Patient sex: F
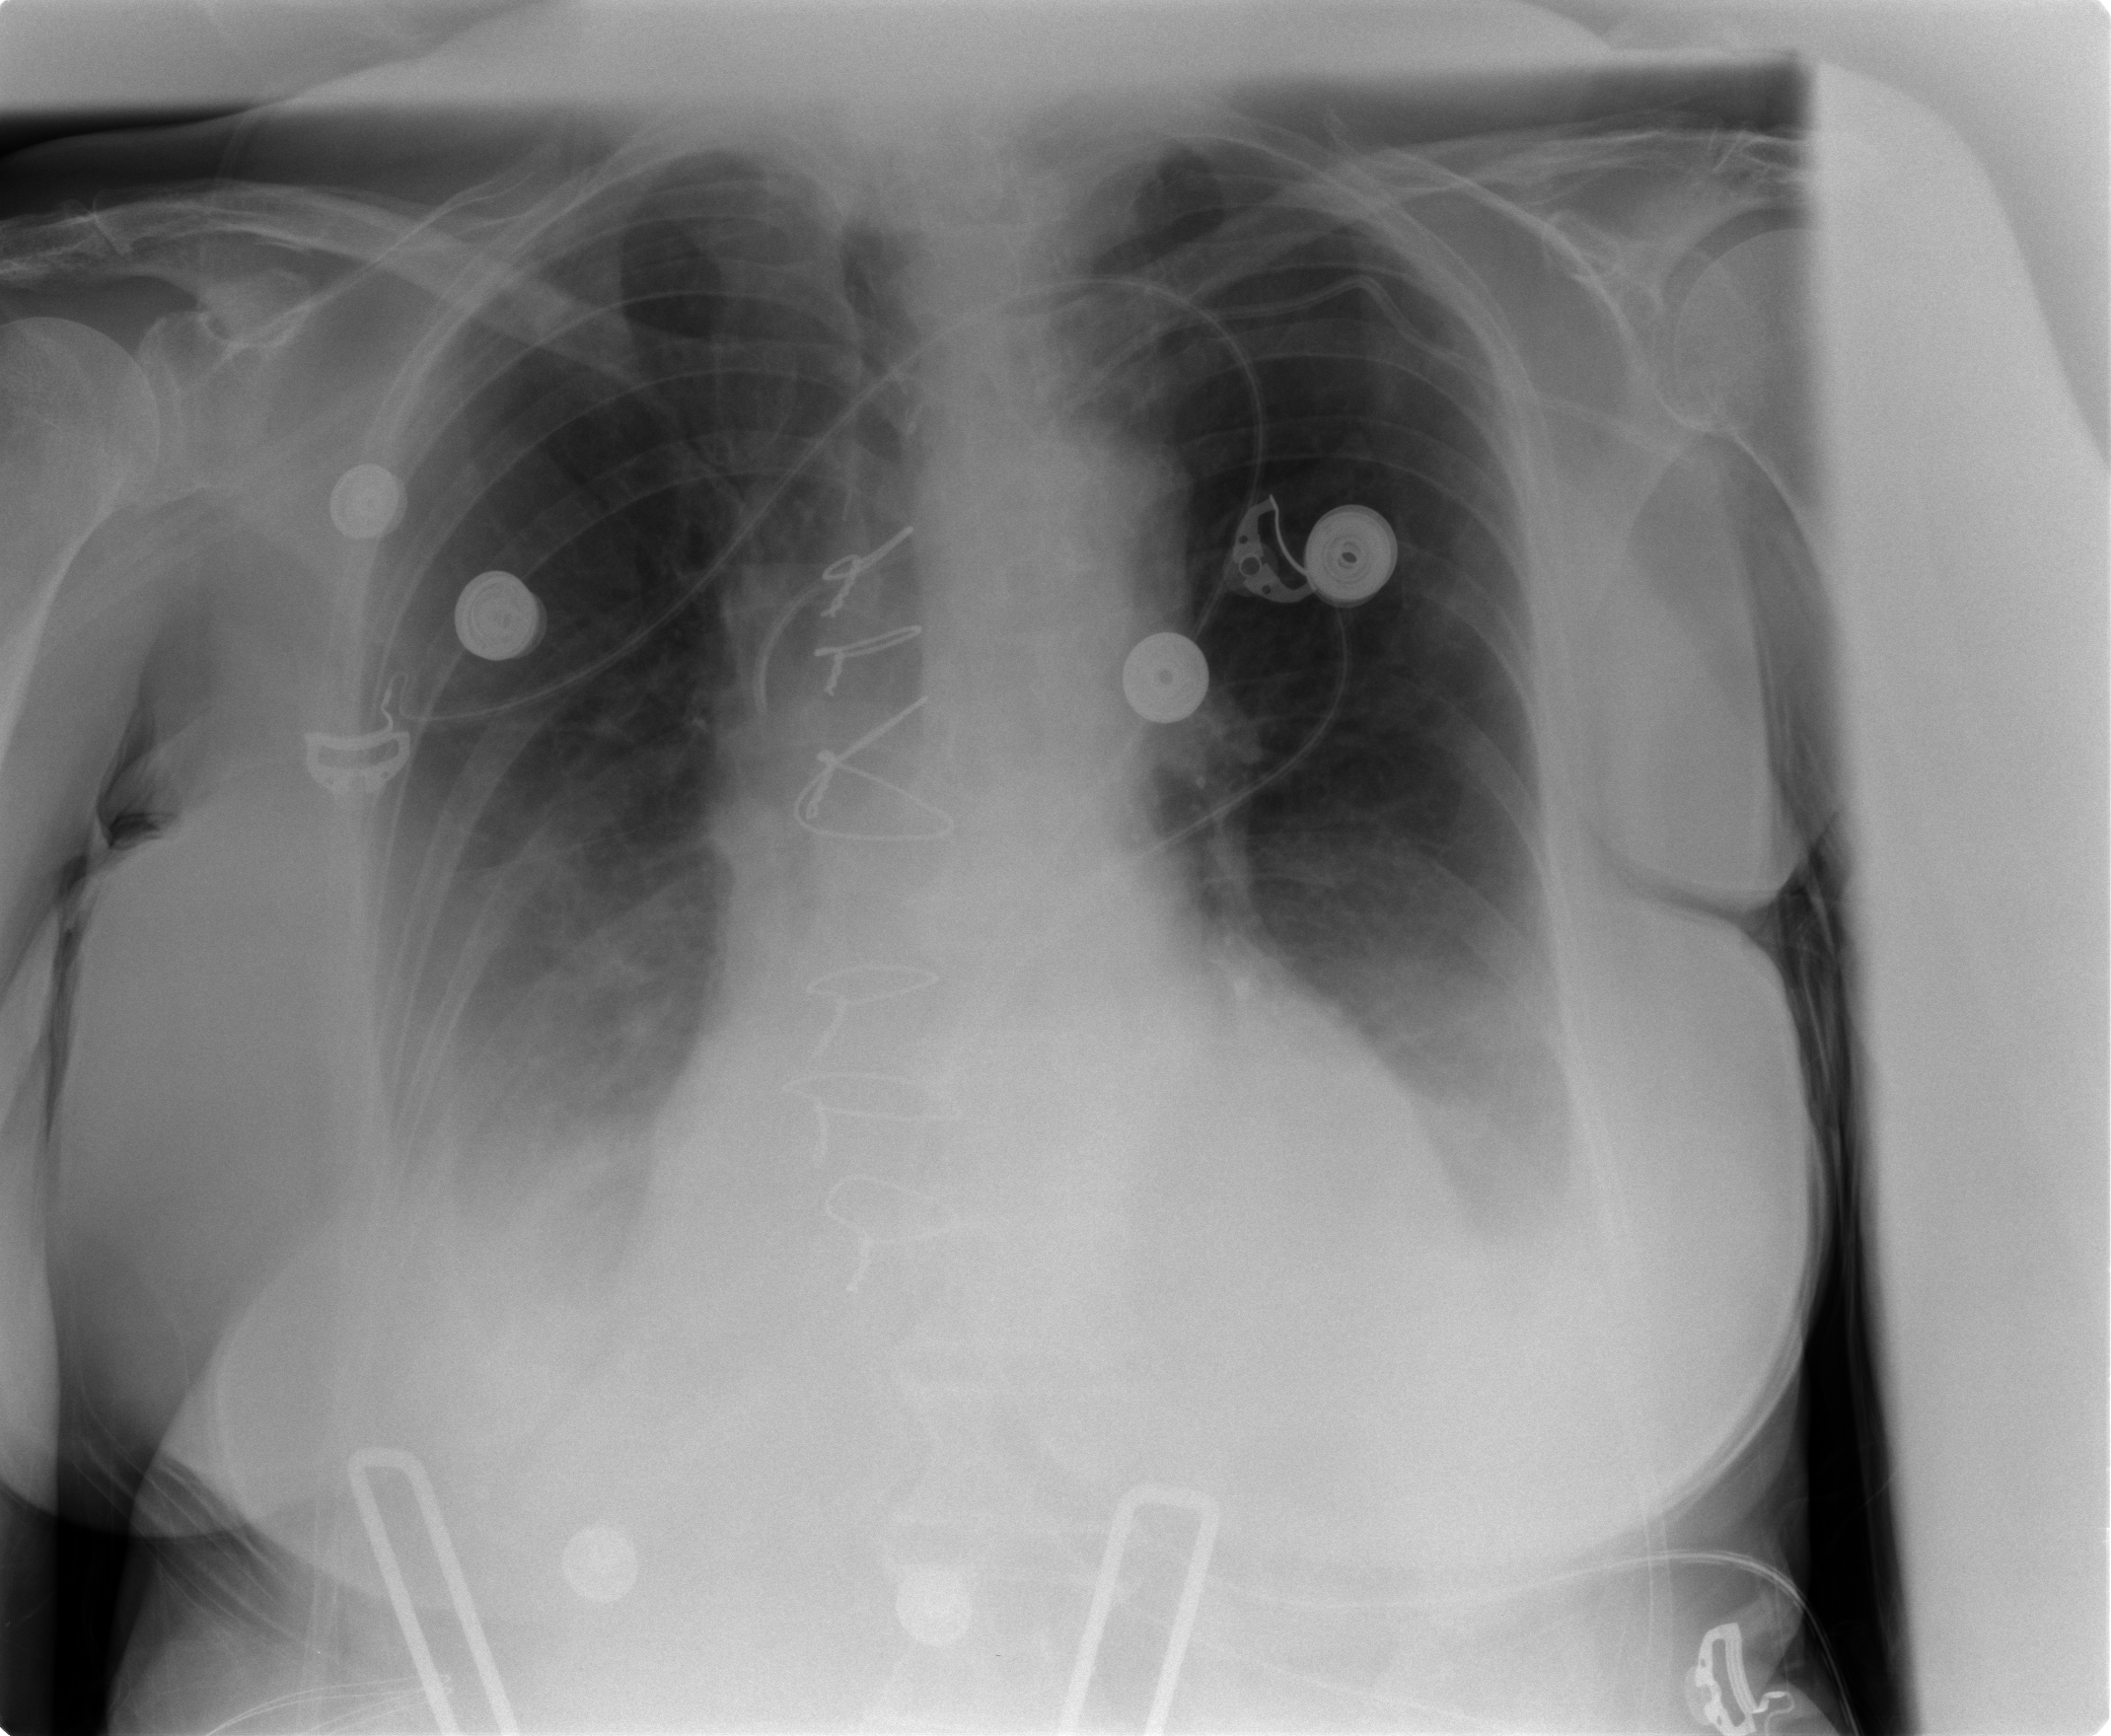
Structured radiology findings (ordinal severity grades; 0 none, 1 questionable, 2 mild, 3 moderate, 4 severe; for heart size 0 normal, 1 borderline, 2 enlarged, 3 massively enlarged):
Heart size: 2
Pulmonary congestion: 0
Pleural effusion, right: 2
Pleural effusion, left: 2
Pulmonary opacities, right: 0
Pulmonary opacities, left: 0
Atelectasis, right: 2
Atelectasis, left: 2